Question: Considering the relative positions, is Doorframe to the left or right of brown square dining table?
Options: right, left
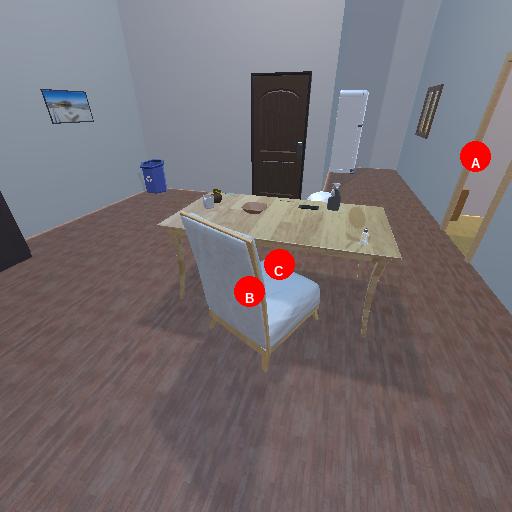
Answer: right